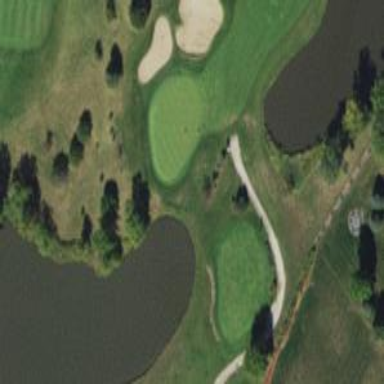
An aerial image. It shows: Golf tee.